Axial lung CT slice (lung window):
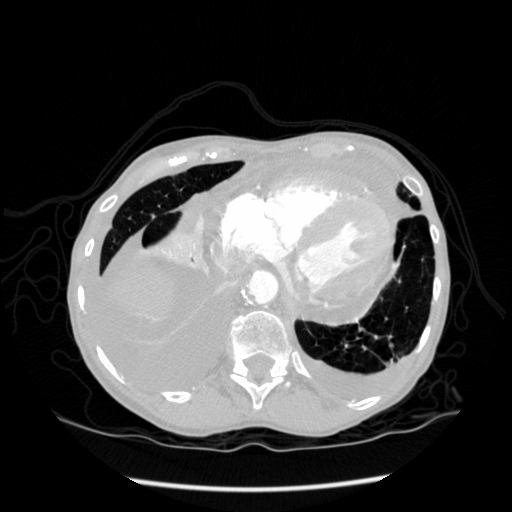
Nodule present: yes
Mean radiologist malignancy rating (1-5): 1